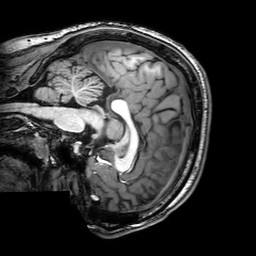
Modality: T1w
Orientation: sagittal
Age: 21
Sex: male
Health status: healthy
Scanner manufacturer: philips
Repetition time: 0.008237 s
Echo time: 0.0038 s